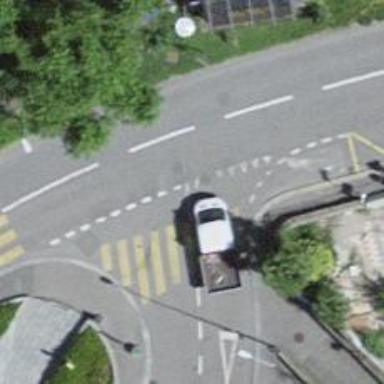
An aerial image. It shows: Footway with asphalt surface and crossing.